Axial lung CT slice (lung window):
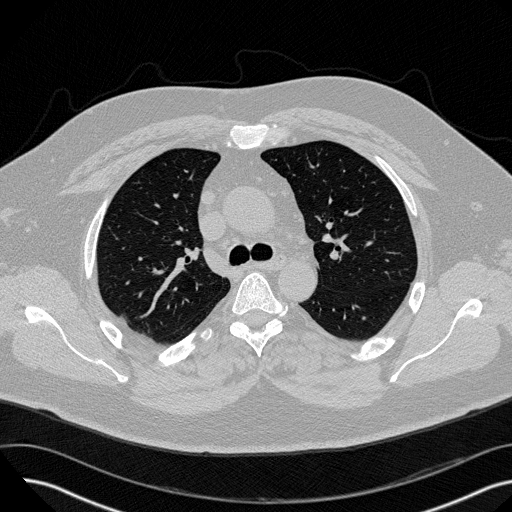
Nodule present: no